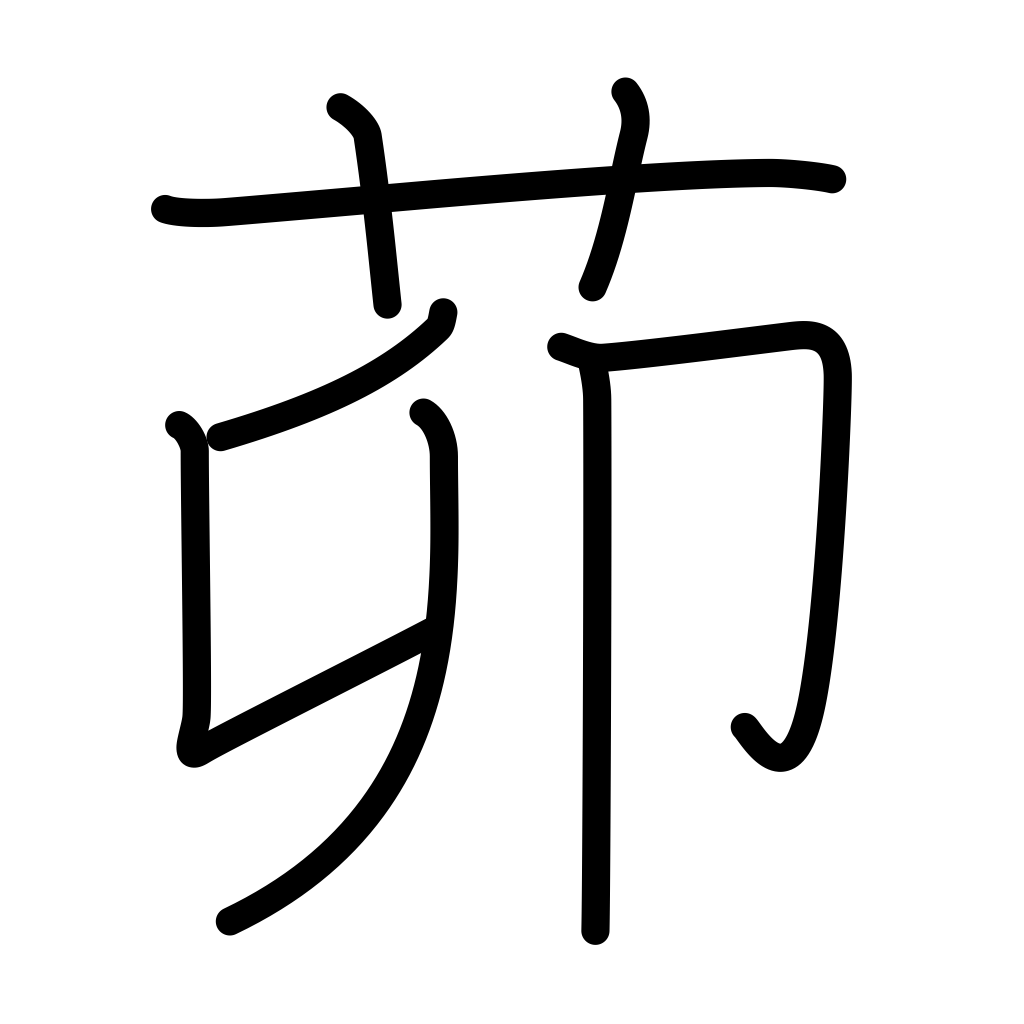
Meaning: garden, farm, yard